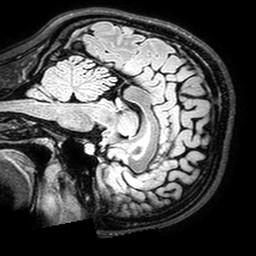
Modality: T2w
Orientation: sagittal
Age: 25
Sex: female
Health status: healthy
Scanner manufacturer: philips
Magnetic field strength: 3 T
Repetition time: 5 s
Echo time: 0.2899 s